Question: I have used the streetview according to the following
'''
/* Map html */
<div id="mapDiv" class="">
<div id="map-holder">
<div id="map_canvas" class="bigmap"></div>
<div id="map_stv" class="minimap" style="display: none"></div>
</div>
</div>
/* Css associated */
.bigmap{
width:100%;
height:100%;
}
.minimap{
width:50%;
height:100%;
}
#map_stv {
position: absolute;
top: 0;
right: 0;
}
#map_stv img {
border: none !important;
max-width: none !important;
}
'''
When ever i need to show the streetview then i add the minimap class to the map_canvas and toggle map_stv. Its working fine. But when the dimensions of the map is 768x1024 then i get the following issue

Has anyone faced this? Any pointers on this?
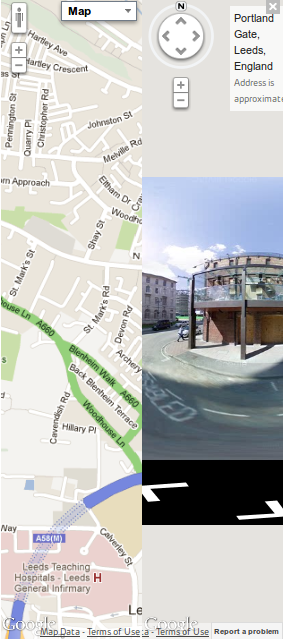
Answer: <URL>
The problem is, is that your map was stretching too far for the images thus having the top of the streetview images cut off.
To make your map responsive I just added:
'''
style="width: 99%; height: 99%;
'''
To your '#map-holder' div.
In conclusion my best bet would be to try and stick to a more or less even aspect ratio with your map 'width' and 'height'